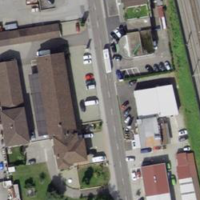
EUNIS habitat code: 54
Species observed at this site:
Phytolacca americana